Field crop: maize
Growth stage: 2
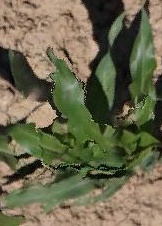
Species: maize